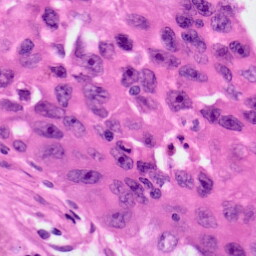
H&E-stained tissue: Lung